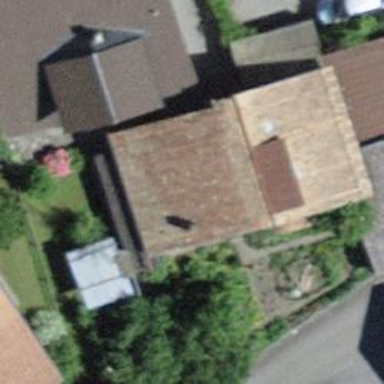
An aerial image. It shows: Shed.